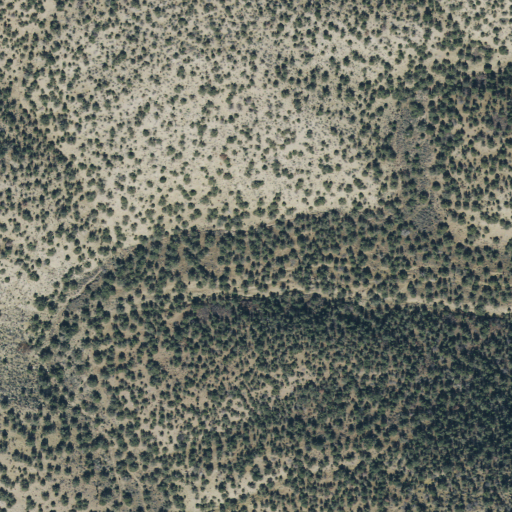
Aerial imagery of valley in Utah named Jim Wills Canyon containing evergreen forest and shrub